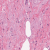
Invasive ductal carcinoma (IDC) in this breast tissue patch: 1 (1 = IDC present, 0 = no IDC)